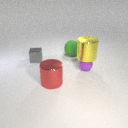
small gray metal cube to the left of large red metal cylinder